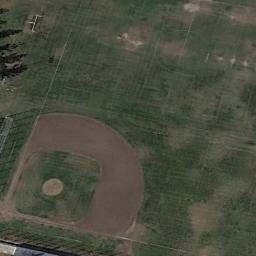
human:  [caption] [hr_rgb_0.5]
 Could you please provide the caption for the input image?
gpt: There is a baseball diamond in the middle of grass .

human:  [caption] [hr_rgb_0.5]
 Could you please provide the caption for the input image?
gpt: A baseball diamond on the lawn and some trees beside .

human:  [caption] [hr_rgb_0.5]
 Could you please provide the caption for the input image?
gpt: There are four baseball fields in the picture .

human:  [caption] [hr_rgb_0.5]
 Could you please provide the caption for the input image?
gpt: There is a baseball diamond in the grass .

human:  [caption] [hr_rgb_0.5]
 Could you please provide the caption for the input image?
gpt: The baseball diamond is surrounded by grass .